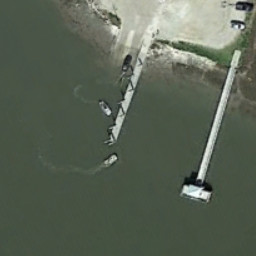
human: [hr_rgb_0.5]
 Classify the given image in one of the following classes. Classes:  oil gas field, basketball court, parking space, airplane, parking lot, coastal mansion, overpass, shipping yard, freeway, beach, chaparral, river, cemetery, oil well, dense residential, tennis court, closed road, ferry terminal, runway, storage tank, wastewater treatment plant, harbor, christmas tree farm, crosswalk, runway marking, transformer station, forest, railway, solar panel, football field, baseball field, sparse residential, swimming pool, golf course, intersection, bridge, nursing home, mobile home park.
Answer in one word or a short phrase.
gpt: ferry terminal